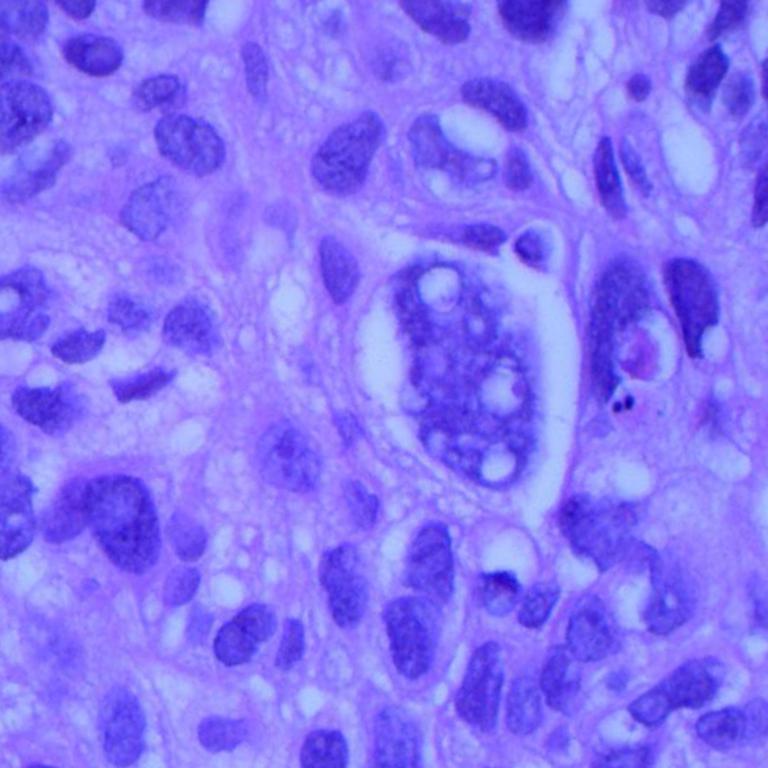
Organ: lung
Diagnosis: squamous carcinomas